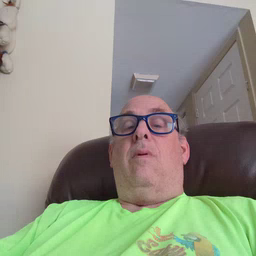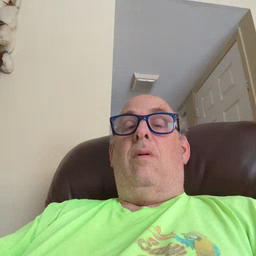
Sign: shower